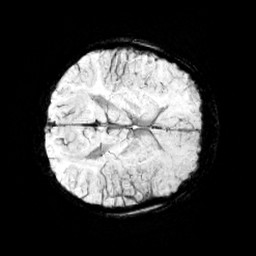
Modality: minIP
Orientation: axial
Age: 9
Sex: male
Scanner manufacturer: siemens
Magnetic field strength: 3 T
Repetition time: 0.027 s
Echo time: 0.02 s